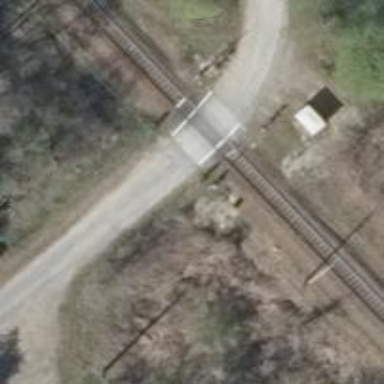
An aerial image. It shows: Level crossing with lights and saltire.